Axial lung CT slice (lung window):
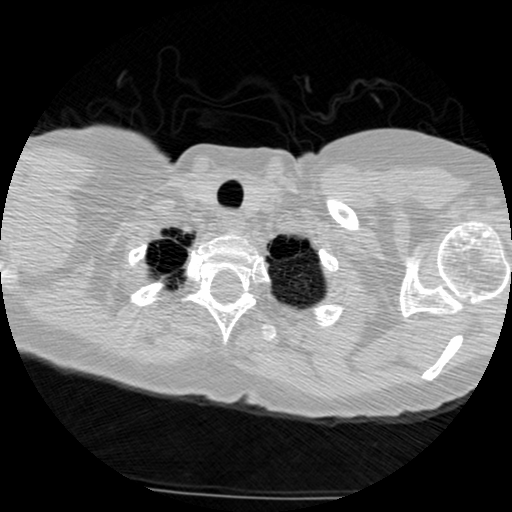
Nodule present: no